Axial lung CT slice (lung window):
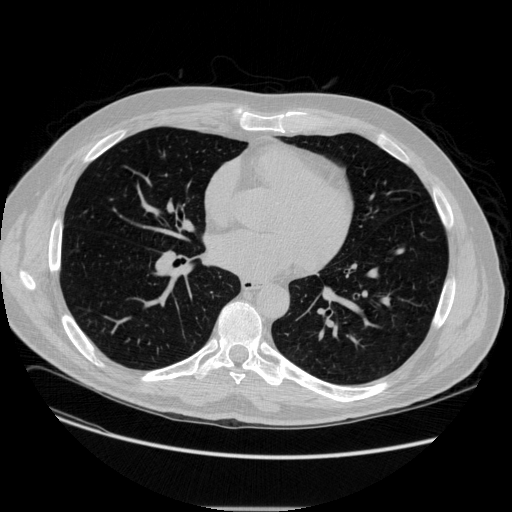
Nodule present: no